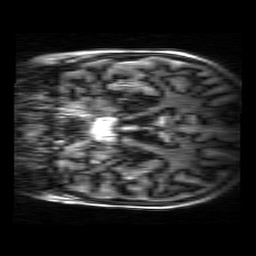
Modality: MP2RAGE
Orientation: coronal
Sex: male
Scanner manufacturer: siemens
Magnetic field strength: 3 T
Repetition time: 5 s
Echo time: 0.00355 s